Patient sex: M
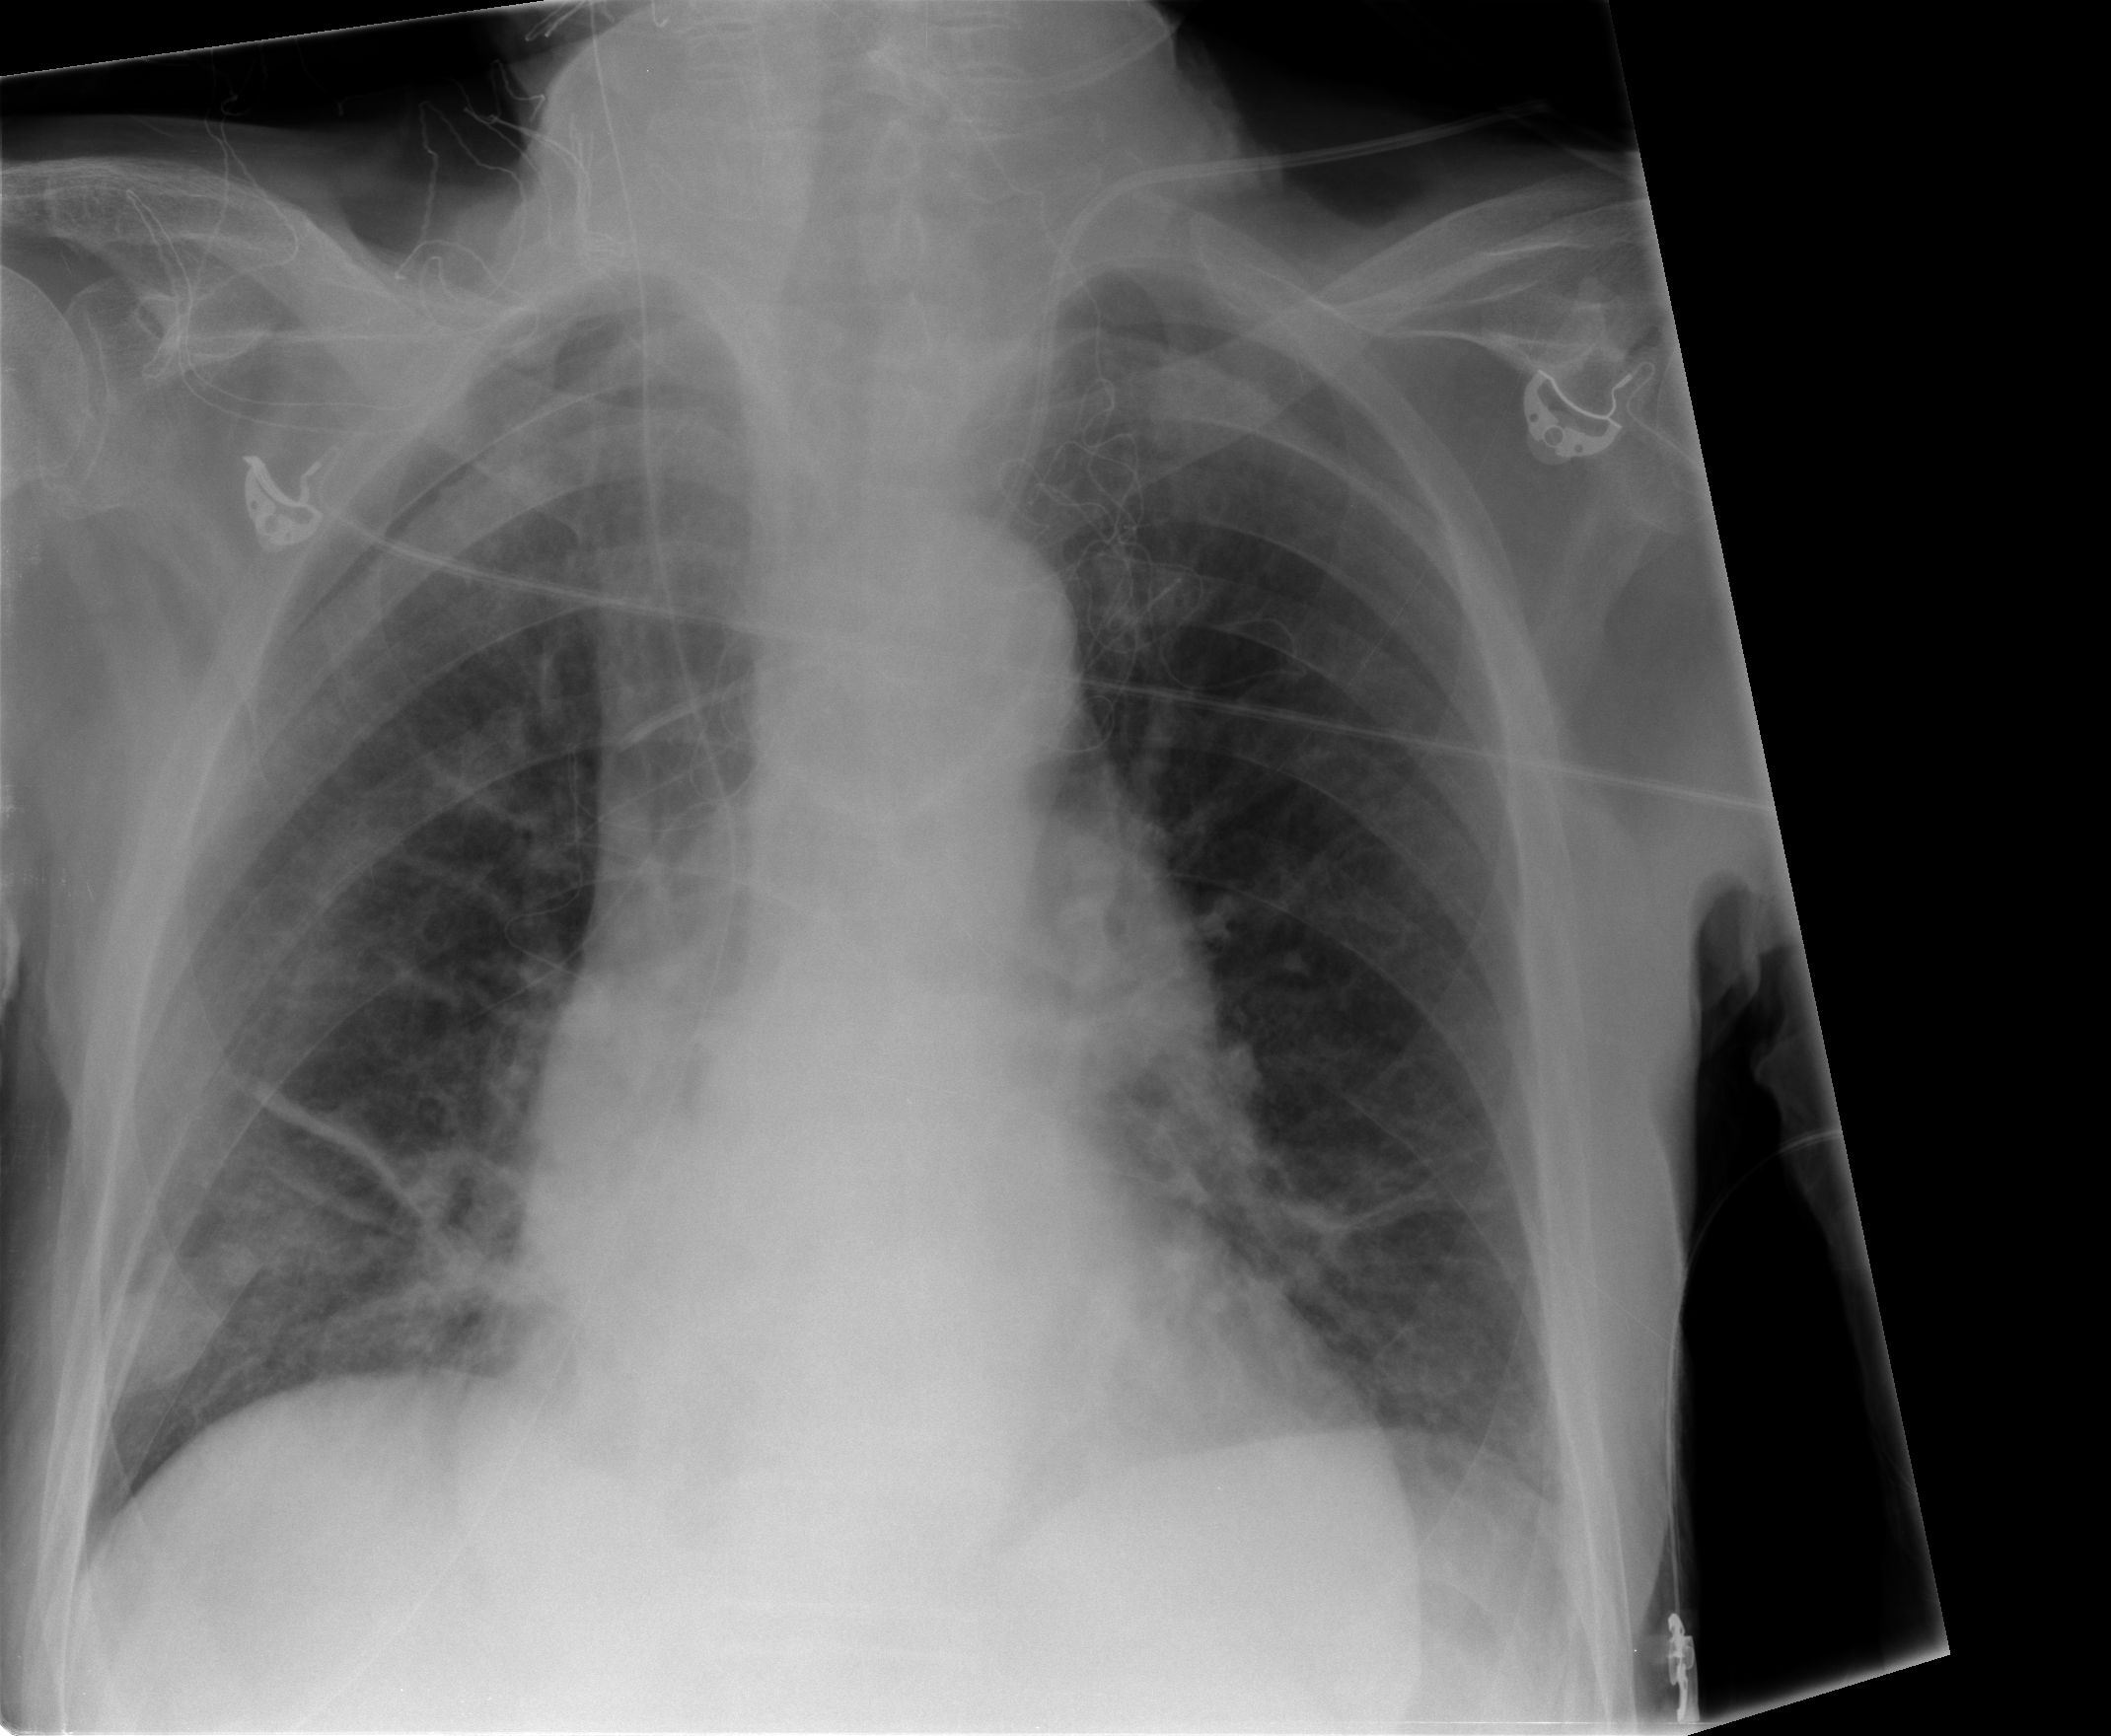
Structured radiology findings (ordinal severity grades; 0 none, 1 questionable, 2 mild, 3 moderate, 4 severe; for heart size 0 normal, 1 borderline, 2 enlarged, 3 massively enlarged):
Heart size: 2
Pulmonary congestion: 0
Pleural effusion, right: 0
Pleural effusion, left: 0
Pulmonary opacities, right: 0
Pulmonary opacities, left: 0
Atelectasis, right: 2
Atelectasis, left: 2